Question: I am trying to create a simple Qt UI with a frameless window and rounded corners. Starting from a new project with the template, my code looks like this:
'''
#include <QtGui/QGuiApplication>
#include "qtquick2applicationviewer.h"
int main(int argc, char *argv[])
{
QGuiApplication app(argc, argv);
QtQuick2ApplicationViewer viewer;
viewer.setMainQmlFile(QStringLiteral("qml/qtquick-test/main.qml"));
viewer.setFlags(Qt::FramelessWindowHint);
viewer.showExpanded();
return app.exec();
}
'''
'''
import QtQuick 2.0
Rectangle {
width: 360
height: 360
radius: 10
color: "red"
Text {
text: qsTr("Hello World")
anchors.centerIn: parent
}
MouseArea {
anchors.fill: parent
onClicked: {
Qt.quit();
}
}
}
'''
And this is the result:

What I wan't to do is get rid of the white corners, by making the main window transparent. However, as far as I can tell there is no way in Qt5 to do this, because we don't have stylesheets, etc and I am not using a QtWidget. Should I use a QtWidget?
Btw, I'm new to Qt and Qt5.
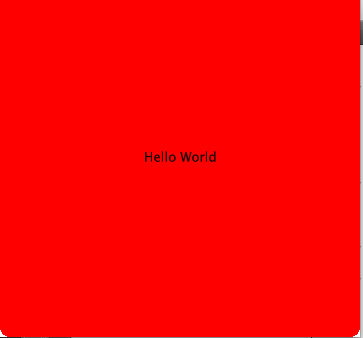
Answer: This works for me under Windows 8 and Ubuntu 12.04.
'''
import QtQuick 2.3
import QtQuick.Window 2.2
Window {
width: 300
height: 300
flags: Qt.FramelessWindowHint | Qt.Window
color: "transparent"
Rectangle {
color: "brown"
anchors.fill: parent
anchors.margins: 10
}
}
'''